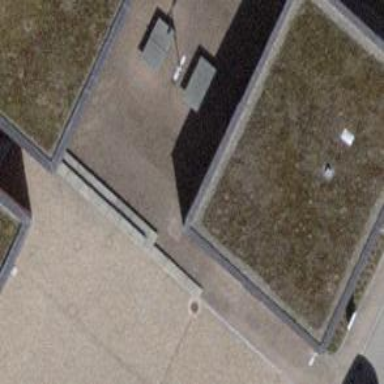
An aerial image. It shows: Concrete bench.